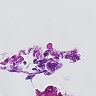
Metastatic tissue present: no